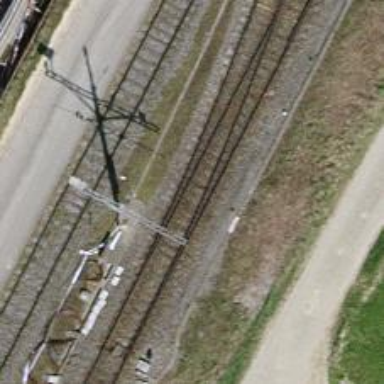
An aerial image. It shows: Siding railway track with electrified contact line.